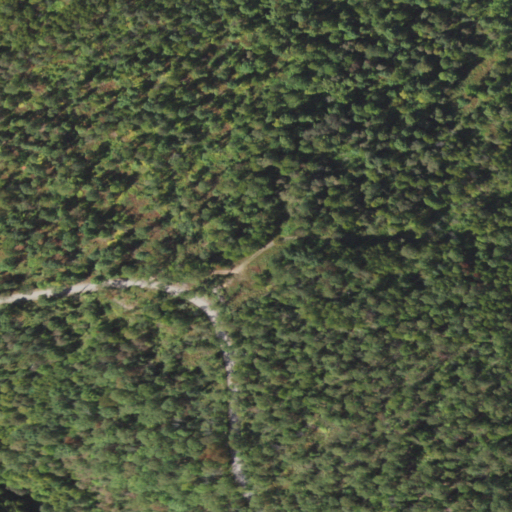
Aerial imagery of gap in Pennsylvania named Hesser Gap containing deciduous forest and mixed forest